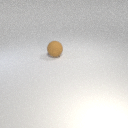
large brown rubber sphere